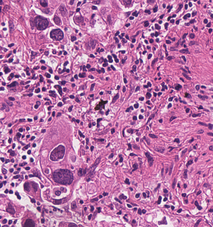
Tumor epithelial tissue: yes
Tumor-associated stroma tissue: yes
Normal tissue: no